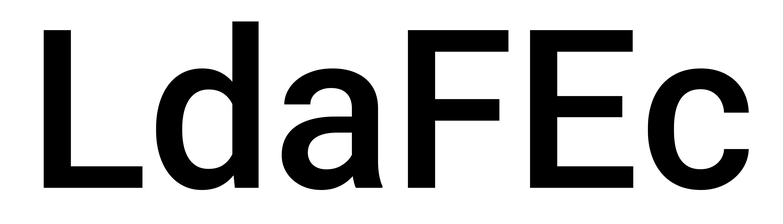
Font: Roboto_Medium